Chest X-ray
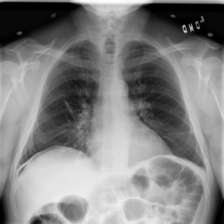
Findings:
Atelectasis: positive
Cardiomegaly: negative
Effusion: negative
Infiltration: negative
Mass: negative
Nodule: negative
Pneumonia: negative
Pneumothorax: negative
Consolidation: negative
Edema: negative
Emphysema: negative
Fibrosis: negative
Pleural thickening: negative
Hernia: negative